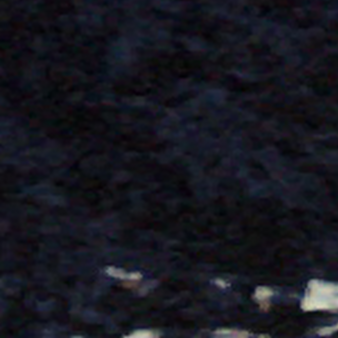
Label: other